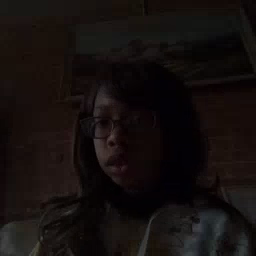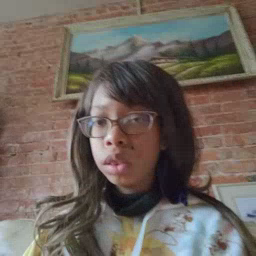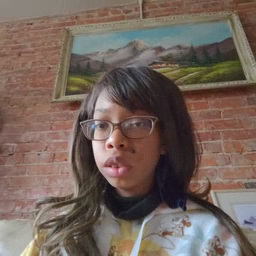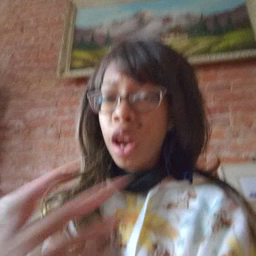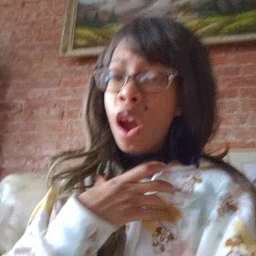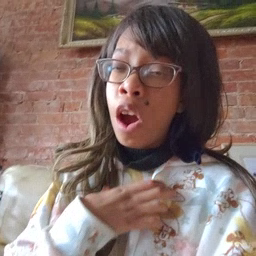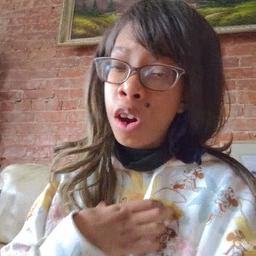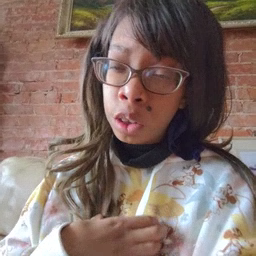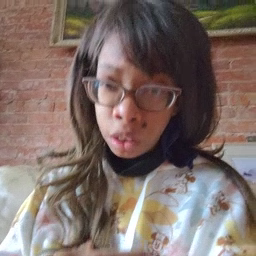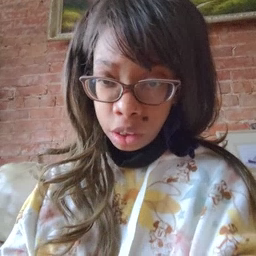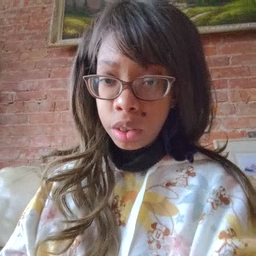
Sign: hungry